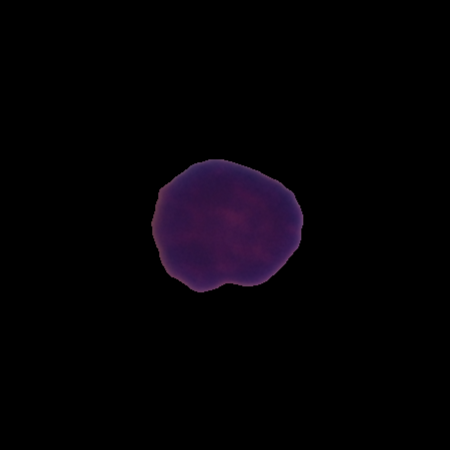
Label: healthy